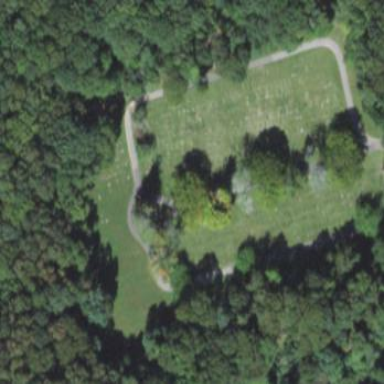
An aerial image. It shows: Cemetery.